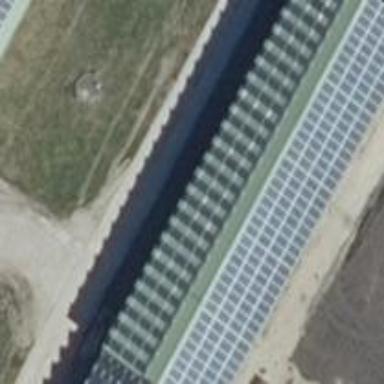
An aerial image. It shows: Solar photovoltaic panel generating electricity. It is small installation located on building.